Question: Given a discrete image, e.g.:

how can one find the minima/maxima locations?
EDIT:
Maximum and minimum in terms of derivative, not absolute max/min. In the example below the results should be two lines at the bottom, and some local peaks at the top.
Note that deriving is not that simple since the zero locations falls between pixels, and zero crossing in a 2d image is more complected than a 1d signal.
Thanks,
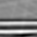
Answer: Find the linear index of the max/min (second output) and then use <URL> to get the row and column coordinates.
'''
%Assuming your image is stored in matrix I
[Vmax, Imax] = max(I(:));
[Rmax, Cmax] = ind2sub(size(I), Imax);
[Vmin, Imin] = min(I(:));
[Rmin, Cmin] = ind2sub(size(I), Imin);
'''